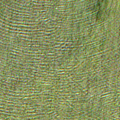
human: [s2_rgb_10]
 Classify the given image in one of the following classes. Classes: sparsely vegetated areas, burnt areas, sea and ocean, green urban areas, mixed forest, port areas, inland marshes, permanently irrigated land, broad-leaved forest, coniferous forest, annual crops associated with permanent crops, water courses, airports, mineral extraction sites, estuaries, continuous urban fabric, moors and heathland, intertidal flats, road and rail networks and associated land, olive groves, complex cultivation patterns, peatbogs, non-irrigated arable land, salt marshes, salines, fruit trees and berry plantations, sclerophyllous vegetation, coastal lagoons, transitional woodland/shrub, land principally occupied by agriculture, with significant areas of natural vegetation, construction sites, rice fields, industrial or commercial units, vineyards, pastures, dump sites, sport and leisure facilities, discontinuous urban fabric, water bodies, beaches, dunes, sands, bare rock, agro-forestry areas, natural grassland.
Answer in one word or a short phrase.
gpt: sea and ocean